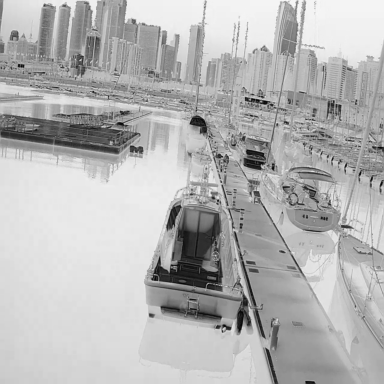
There are four canoes in the infrared image.